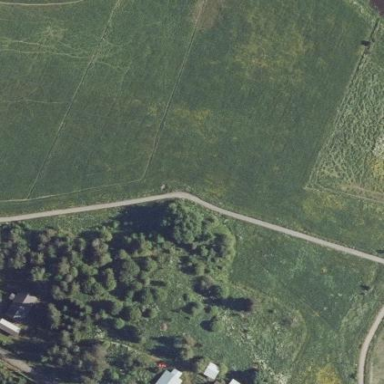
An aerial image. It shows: Beautiful meadow.